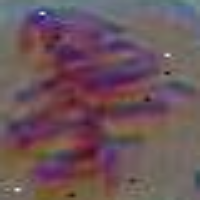
Label: metaphase